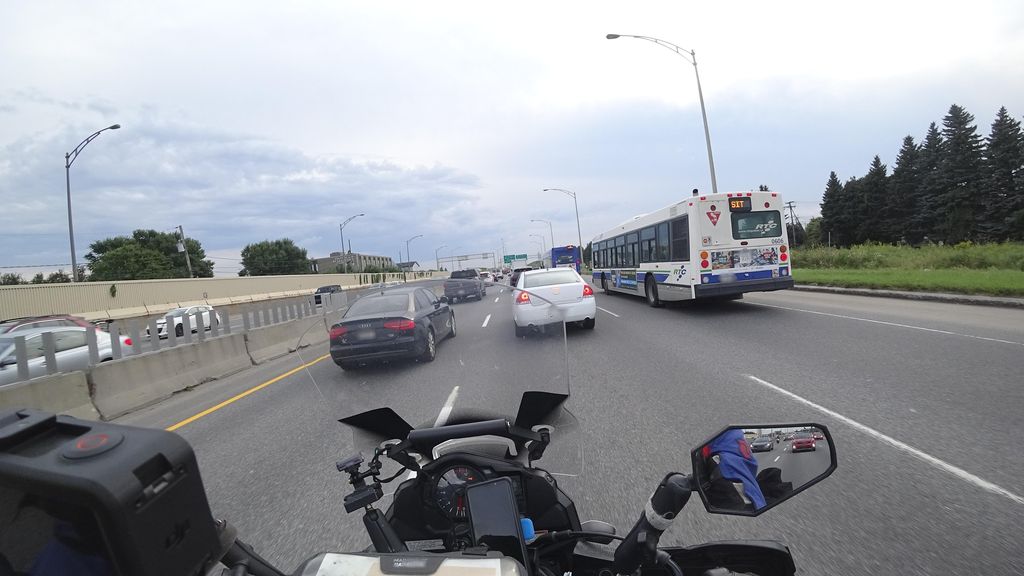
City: quebec_city